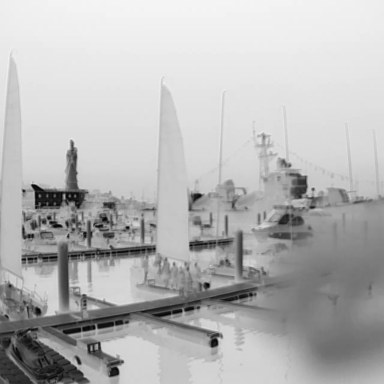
There are five objects shown in the infrared image, including two sailboats, and three canoes.